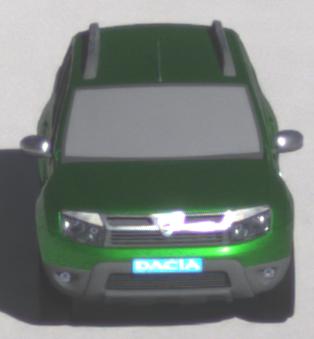
Make: Dacia
Model: Duster dCi 110 FAP
Detailed model: Duster (I)
Model produced from: 2010/06
Model produced until: 2013/11
Doors: 5
Color: green
Road condition: dry road
Daytime: morning or afternoon
Contrast: high contrast